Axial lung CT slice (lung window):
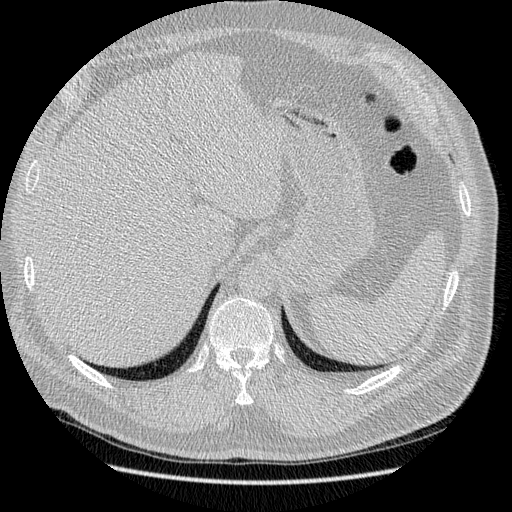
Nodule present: no